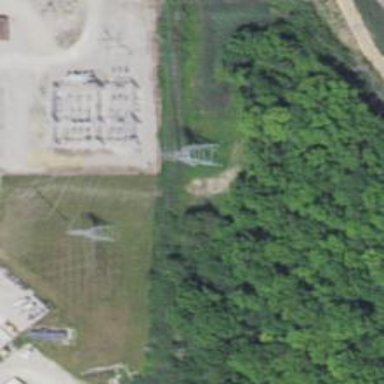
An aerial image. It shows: Lattice structure tower used for power transmission.